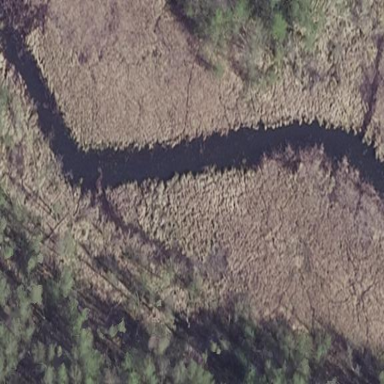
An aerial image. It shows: Marsh wetland.